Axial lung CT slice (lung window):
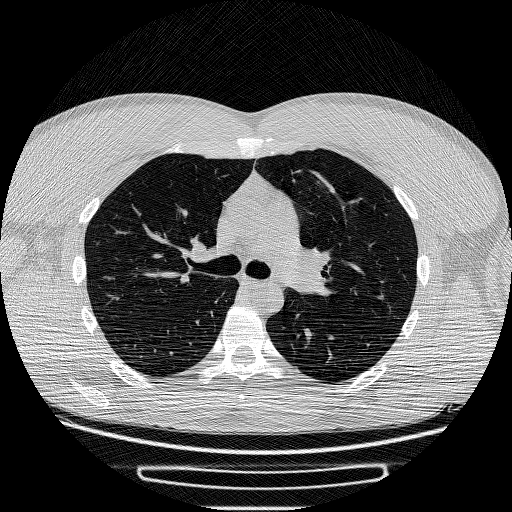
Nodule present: no